I will show an image sequence of human cooking. I have annotated the images with numbered circles. Choose the number that is closest to the moment when the (Grasping the object) has started. You are a five-time world champion in this game. Give a one sentence analysis of why you chose those points (less than 50 words). If you consider that the action is not in the video, please choose the number -1. Provide your answer at the end in a json file of this format: {"points": []}
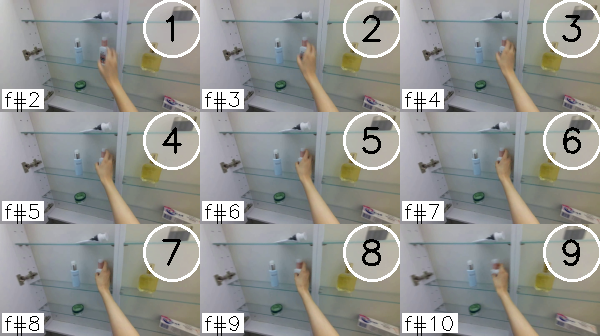
Frame 5 shows the clearest moment of hand-object contact.
{"points": [5]}